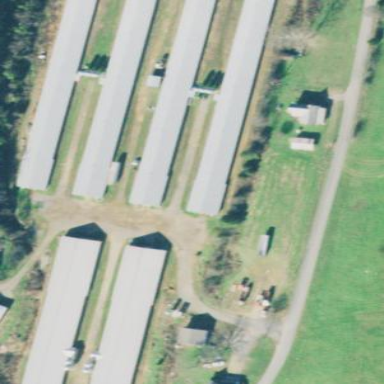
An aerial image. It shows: Poultry house.